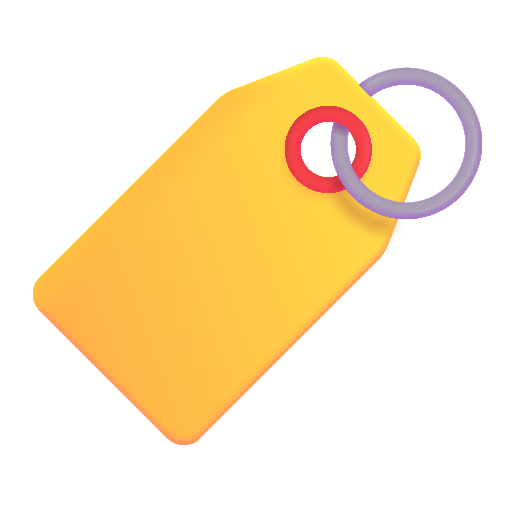
label color